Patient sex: M
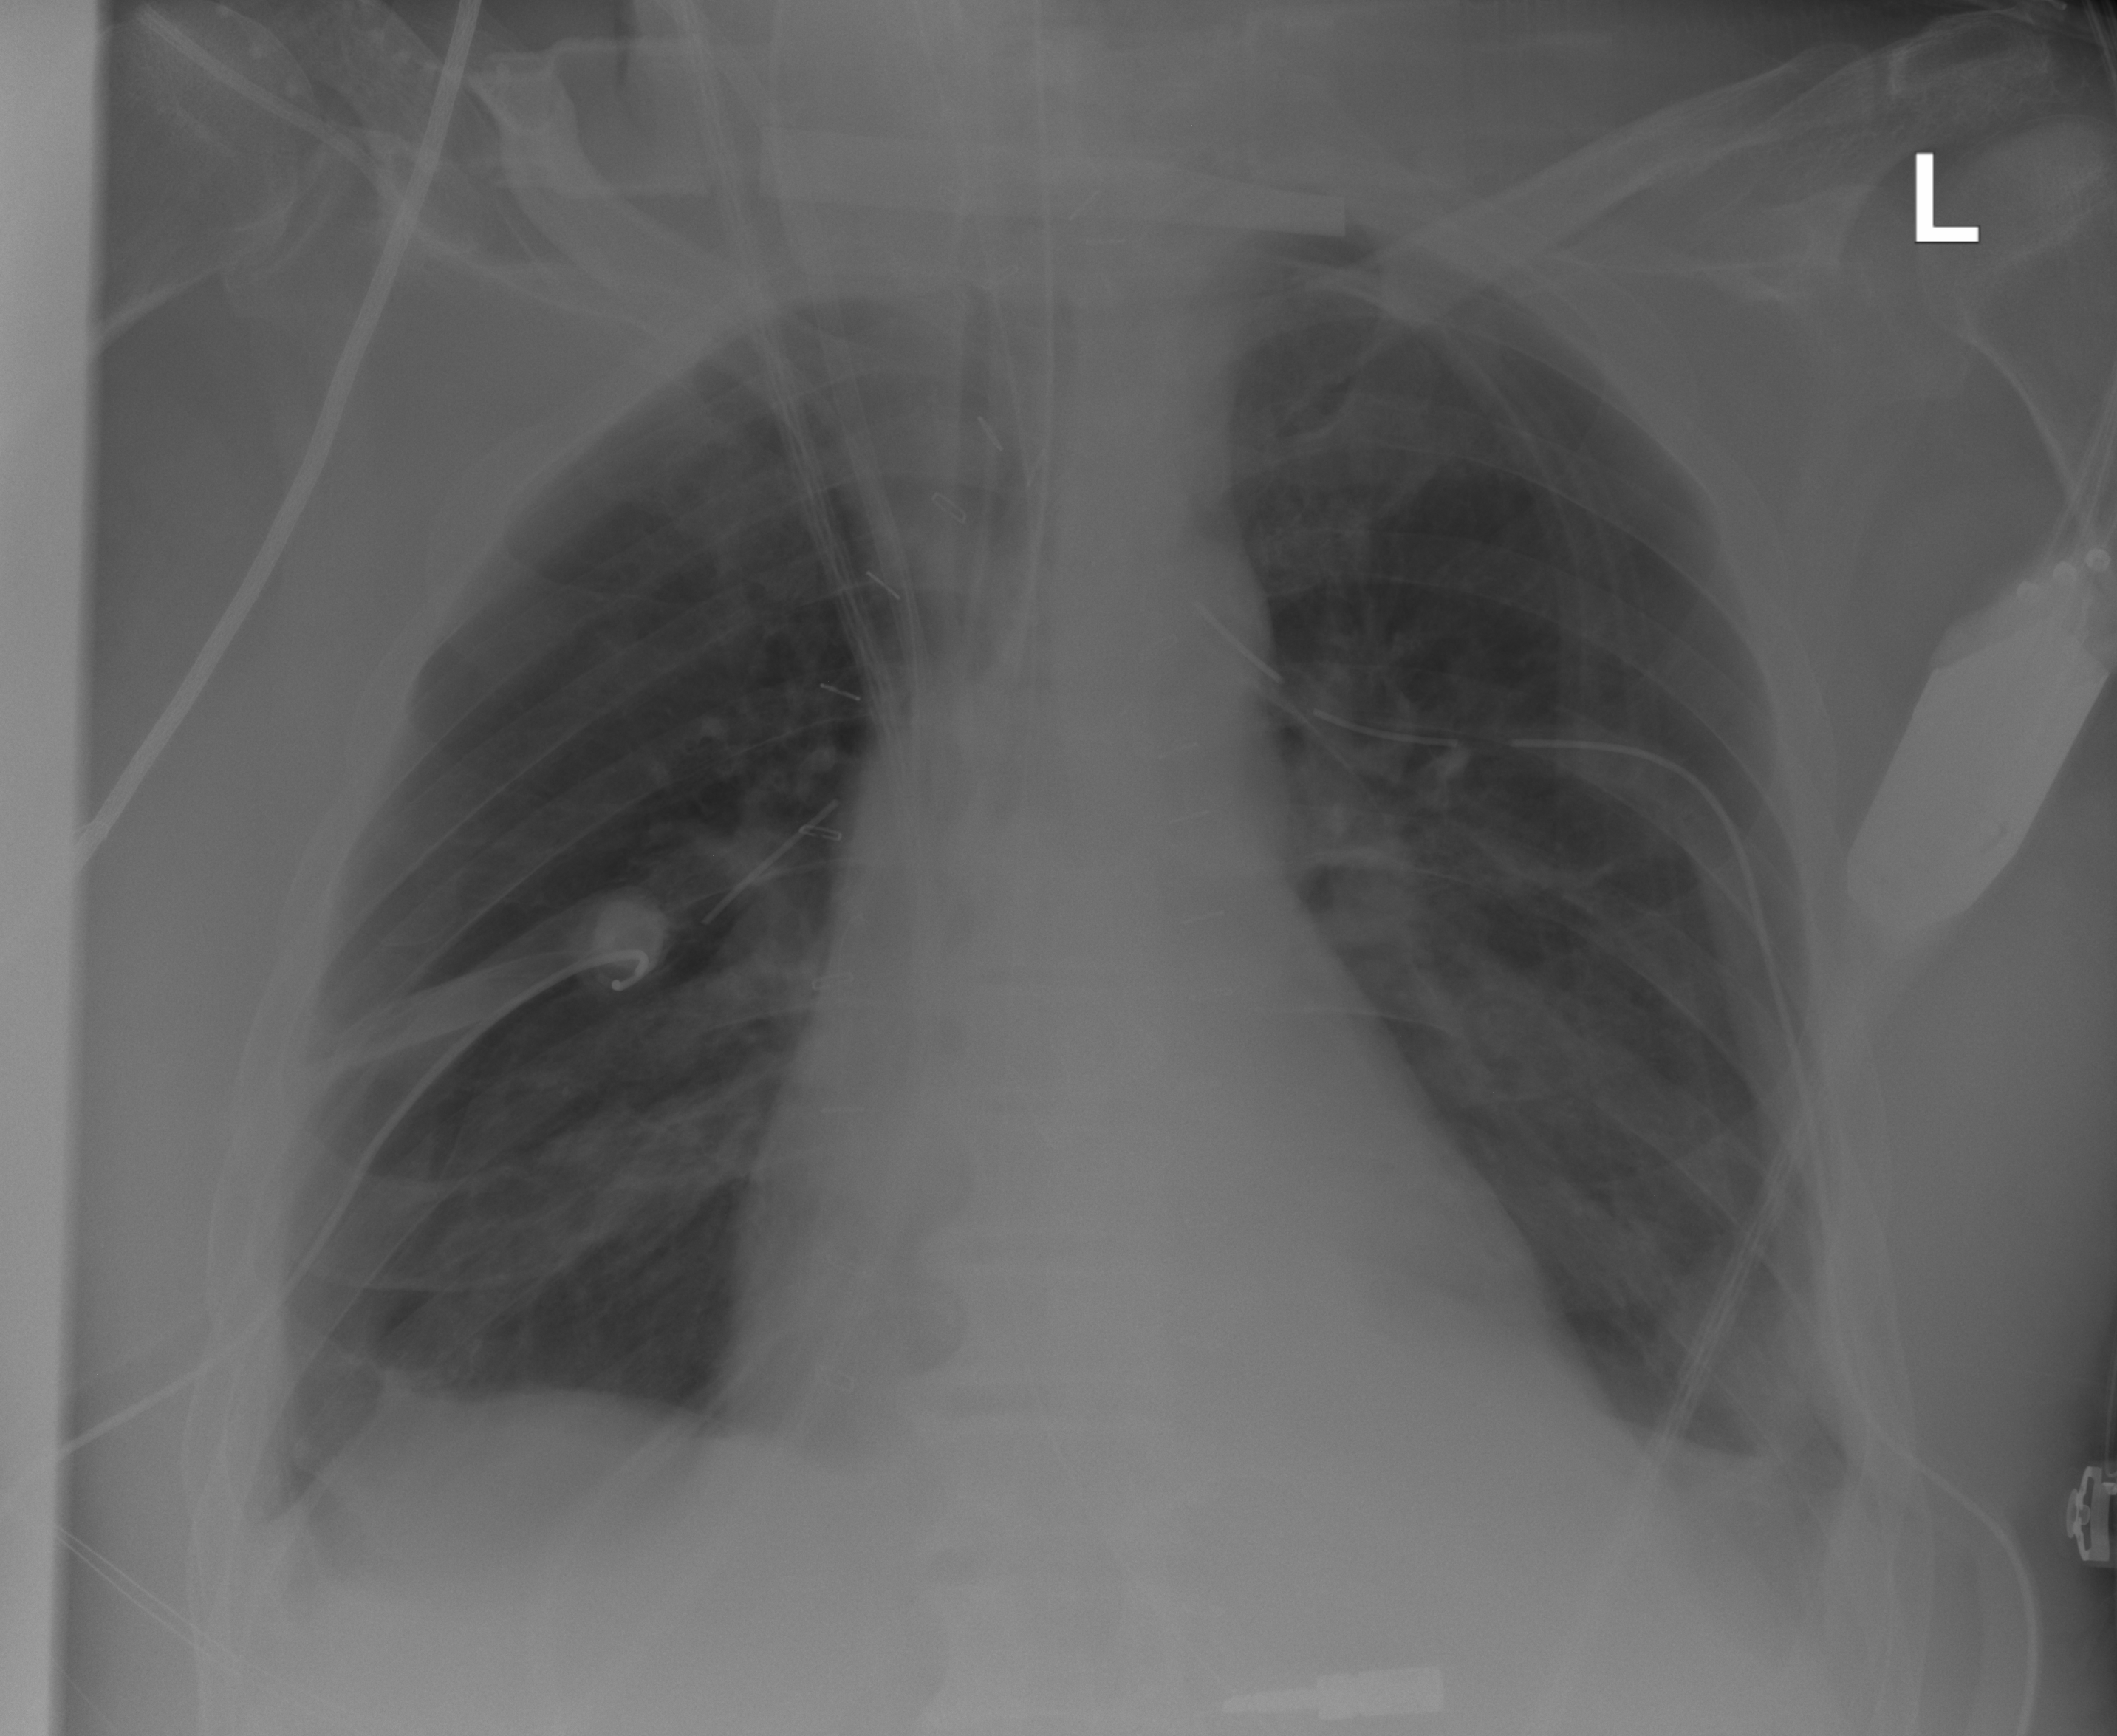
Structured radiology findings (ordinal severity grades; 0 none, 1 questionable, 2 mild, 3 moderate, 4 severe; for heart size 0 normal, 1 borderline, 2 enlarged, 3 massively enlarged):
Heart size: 2
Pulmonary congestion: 0
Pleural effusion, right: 2
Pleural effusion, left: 1
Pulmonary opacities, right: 1
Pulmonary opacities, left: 0
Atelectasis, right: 2
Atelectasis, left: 2